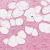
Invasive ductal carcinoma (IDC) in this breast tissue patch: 0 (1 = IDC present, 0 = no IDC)